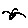
Label: bird